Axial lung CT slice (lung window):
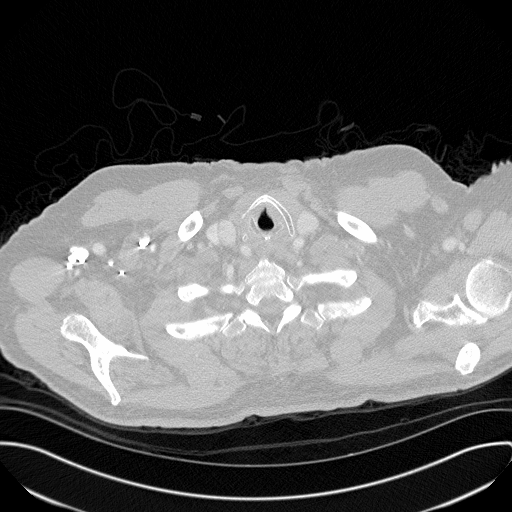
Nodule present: no